Question: I have an issue with Allure report in our auto tests.
Previously we used JUnit (+ maven + allure), but now I need re-configure tests to start browser only once per run and only for specific groups of tests. I tried to solve this in JUnit, but didn't manage :( So now I am trying TestNg - it resolves such tasks easier, using beforeGroups annotations.
But I faced with a trouble: allure report now places all tests (from all packages and classes) to a single suite.

In this screenshot, result of running two classes.
I've read that this is a trouble of TestNG adaptor for Allure, but I don't know how to fix that.
We have of test classes with tests, so creating bunch of xml files with one class in each and updating them doesn't look good neither. Is there some possibility to override default suites generation for allure? Or customize allure adaptor?
What I prefer to have in report: list of classes names with test methods list in each, as it was in JUnit.
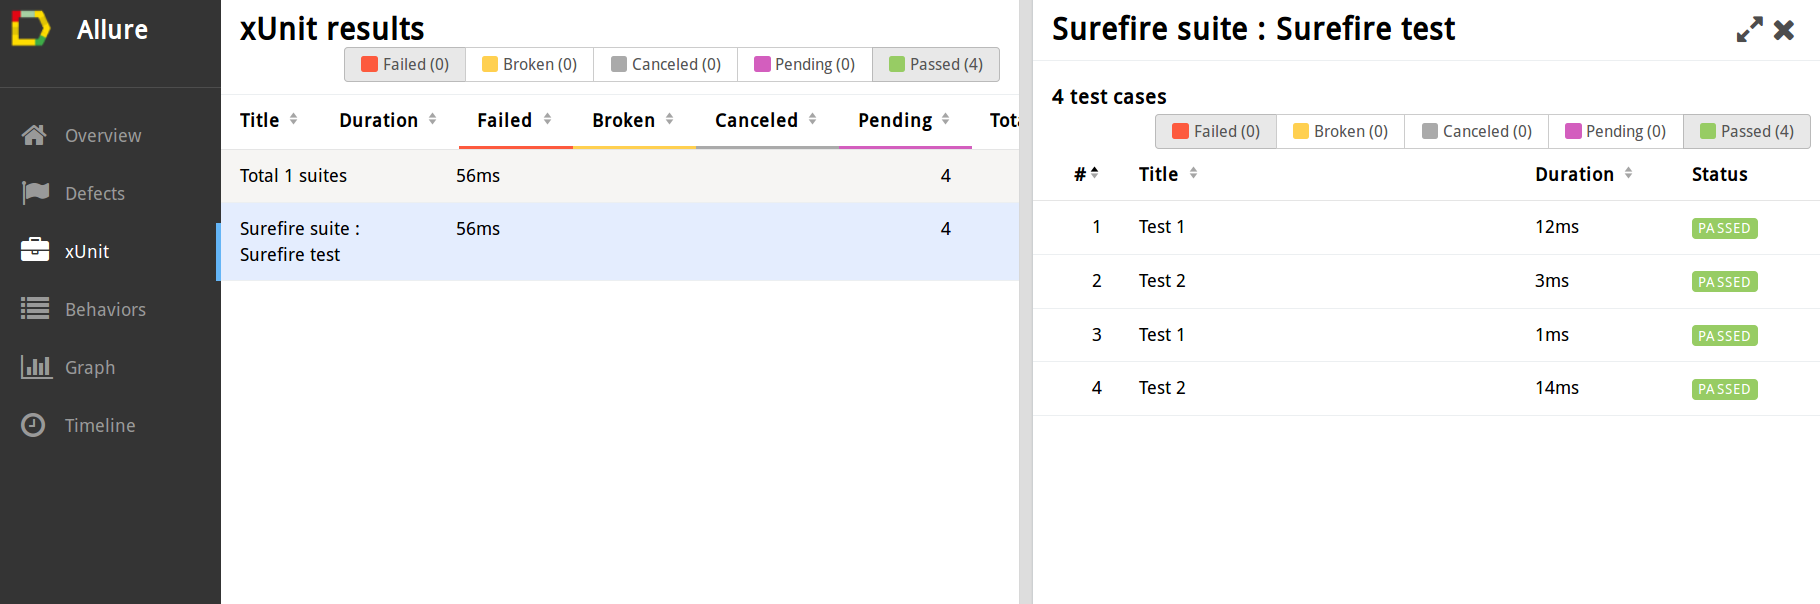
Answer: Check out a brand new Allure TestNG adaptor:
'''
<dependency>
<groupId>io.qameta.allure</groupId>
<artifactId>allure-testng</artifactId>
<version>2.0-BETA5</version>
</dependency>
'''
The docs available <URL> to generate the report.